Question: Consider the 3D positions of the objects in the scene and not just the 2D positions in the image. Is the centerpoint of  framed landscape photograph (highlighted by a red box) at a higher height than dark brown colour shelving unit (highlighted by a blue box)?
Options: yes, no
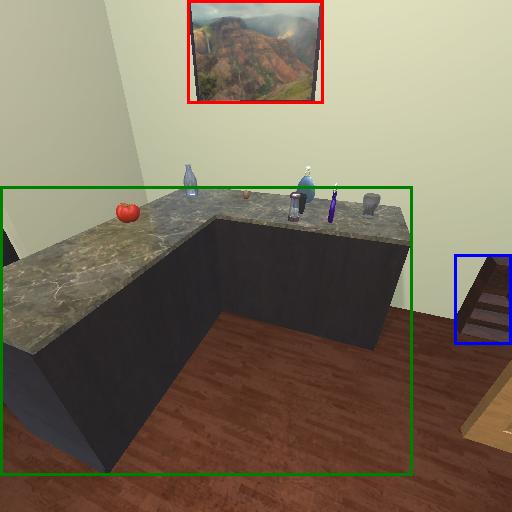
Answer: yes